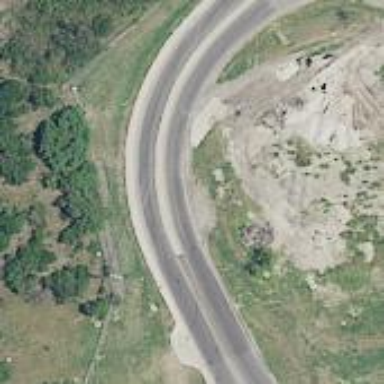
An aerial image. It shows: Secondary link road.